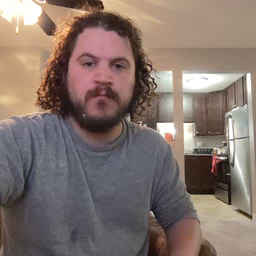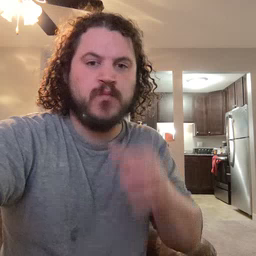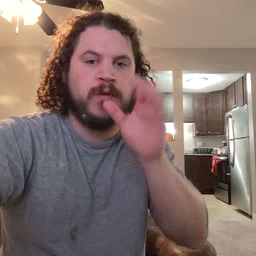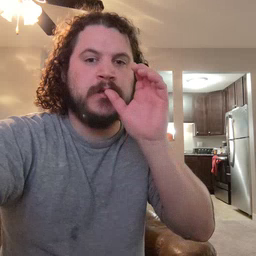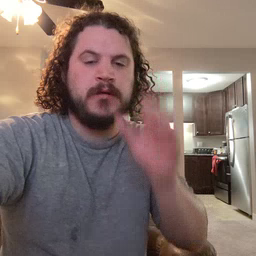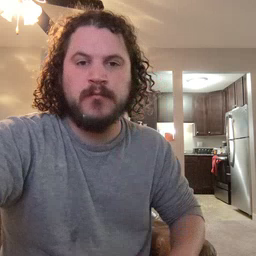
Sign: drink